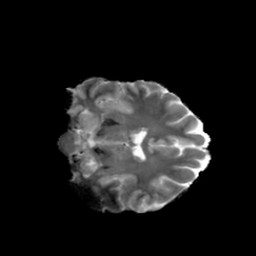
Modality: MD
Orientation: coronal
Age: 23
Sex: female
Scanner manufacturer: siemens
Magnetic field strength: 6.98 T
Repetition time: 7.776 s
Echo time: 0.076 s